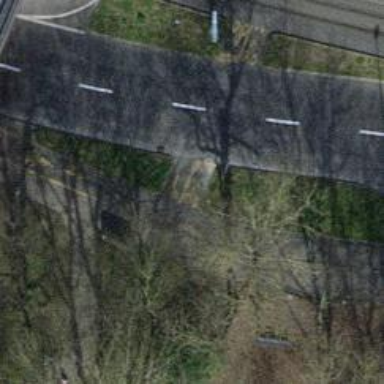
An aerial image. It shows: Asphalt sidewalk and cycleway. The sidewalk and cycleway both have asphalt surface.